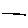
Label: line